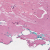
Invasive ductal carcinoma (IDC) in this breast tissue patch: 0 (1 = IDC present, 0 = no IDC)